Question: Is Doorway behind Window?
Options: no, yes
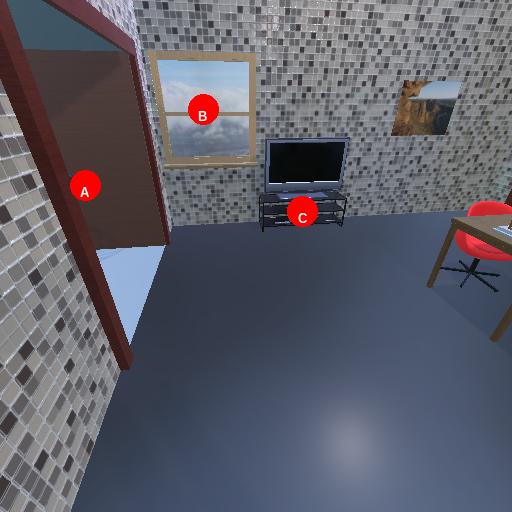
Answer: no